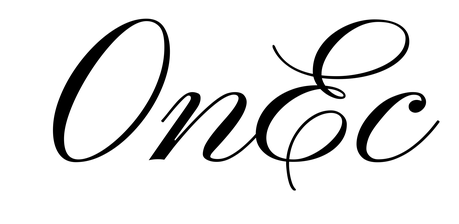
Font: PinyonScript-Regular